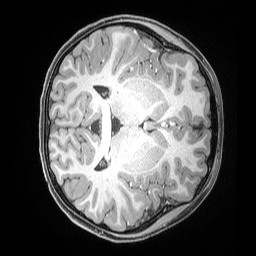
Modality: T1w
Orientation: axial
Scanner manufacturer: siemens
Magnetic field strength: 3 T
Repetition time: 2.53 s
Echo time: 0.00169 s